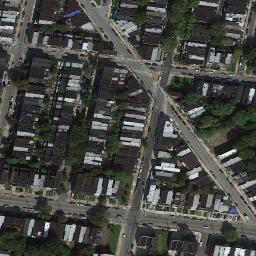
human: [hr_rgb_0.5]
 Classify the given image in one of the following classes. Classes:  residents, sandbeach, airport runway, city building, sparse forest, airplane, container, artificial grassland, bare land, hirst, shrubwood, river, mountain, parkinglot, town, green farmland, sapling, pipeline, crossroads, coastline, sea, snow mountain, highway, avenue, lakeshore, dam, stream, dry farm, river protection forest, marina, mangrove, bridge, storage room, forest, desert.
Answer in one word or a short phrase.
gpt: town